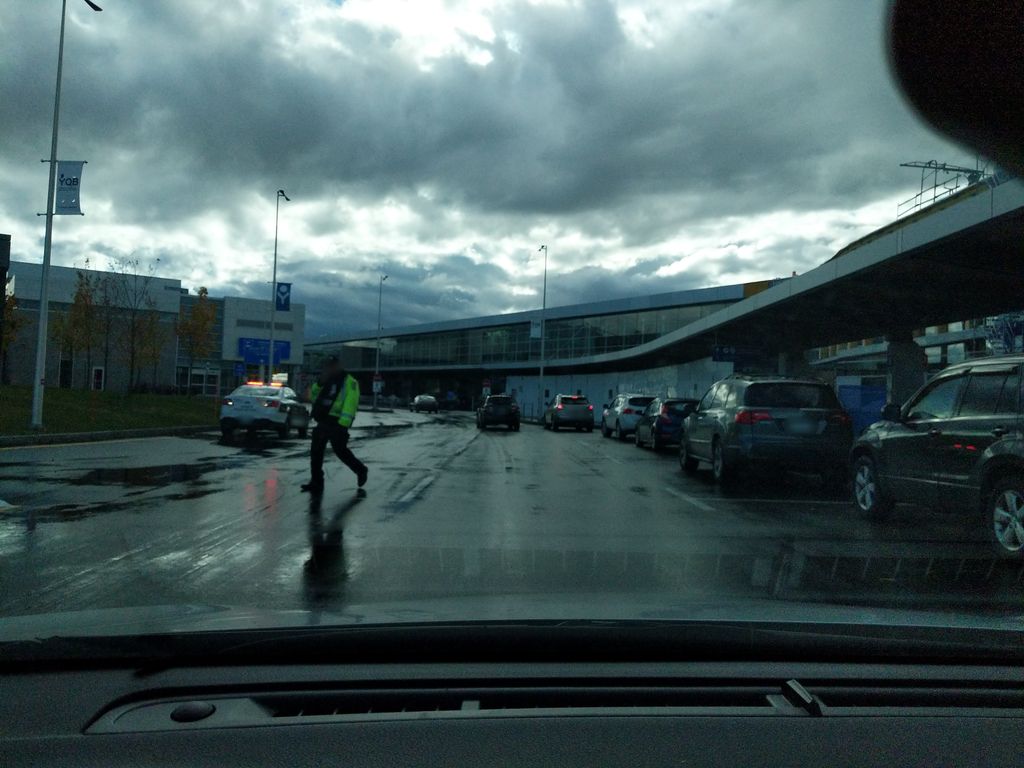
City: quebec_city